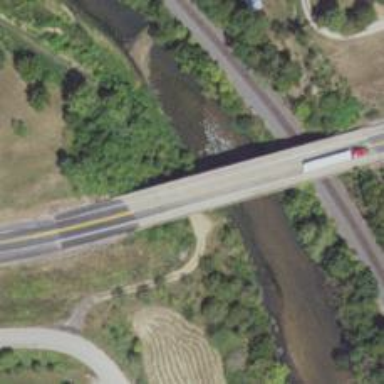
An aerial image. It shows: Beam-style bridge on primary highway.